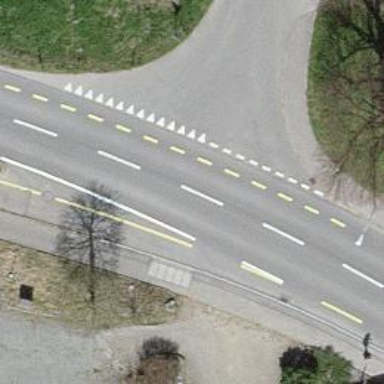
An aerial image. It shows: Road with "give way" sign.